Question:
The finish button is trapped of-screen, and I can't rezise the window...
Any advice appreciated
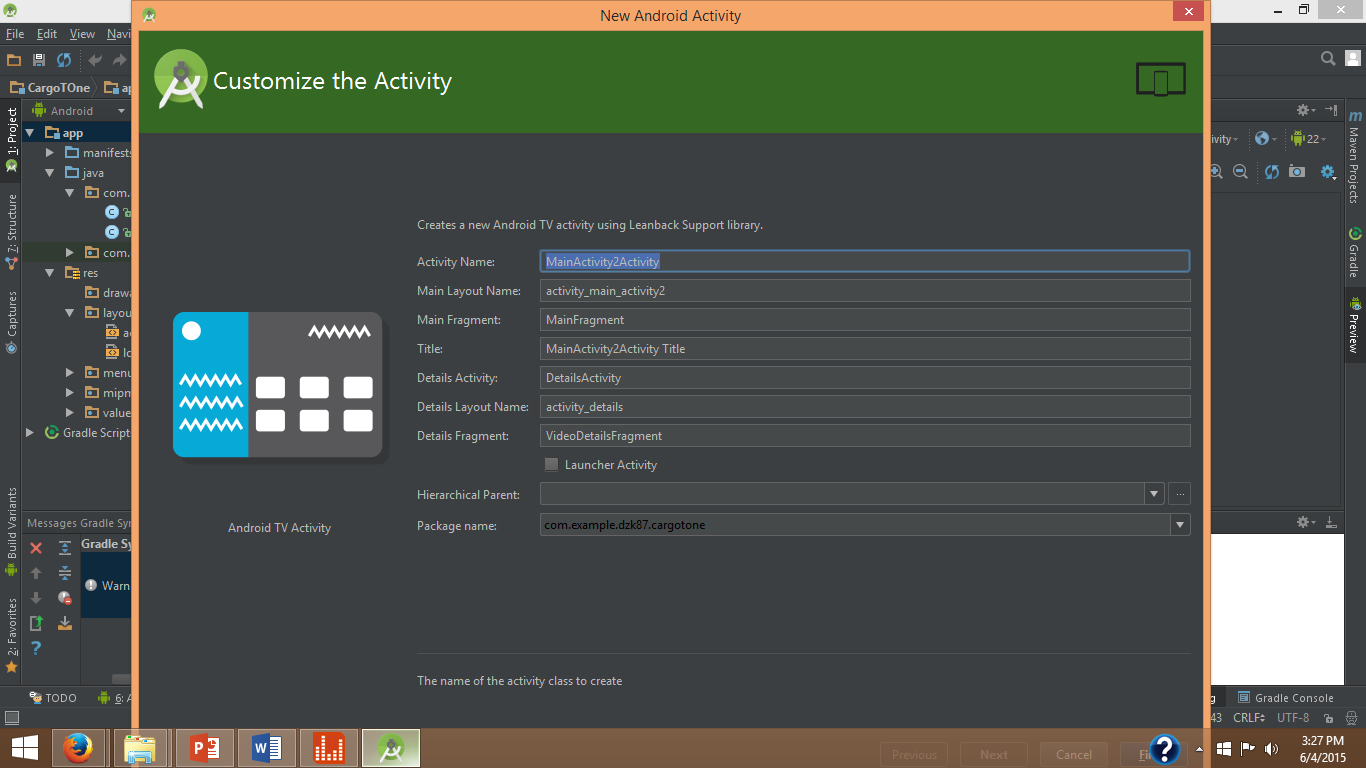
Answer: When you bring your cursor down to Windows task bar, Android studio will automatically scroll up this window. Hence button will be visible and accessible.